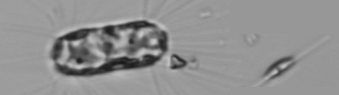
Label: Corethron_hystrix